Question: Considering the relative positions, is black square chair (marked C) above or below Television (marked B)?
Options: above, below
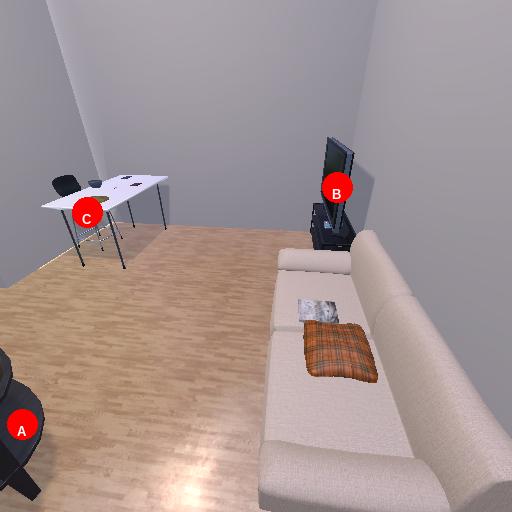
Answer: above